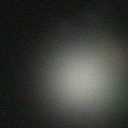
Screen state: off